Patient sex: F
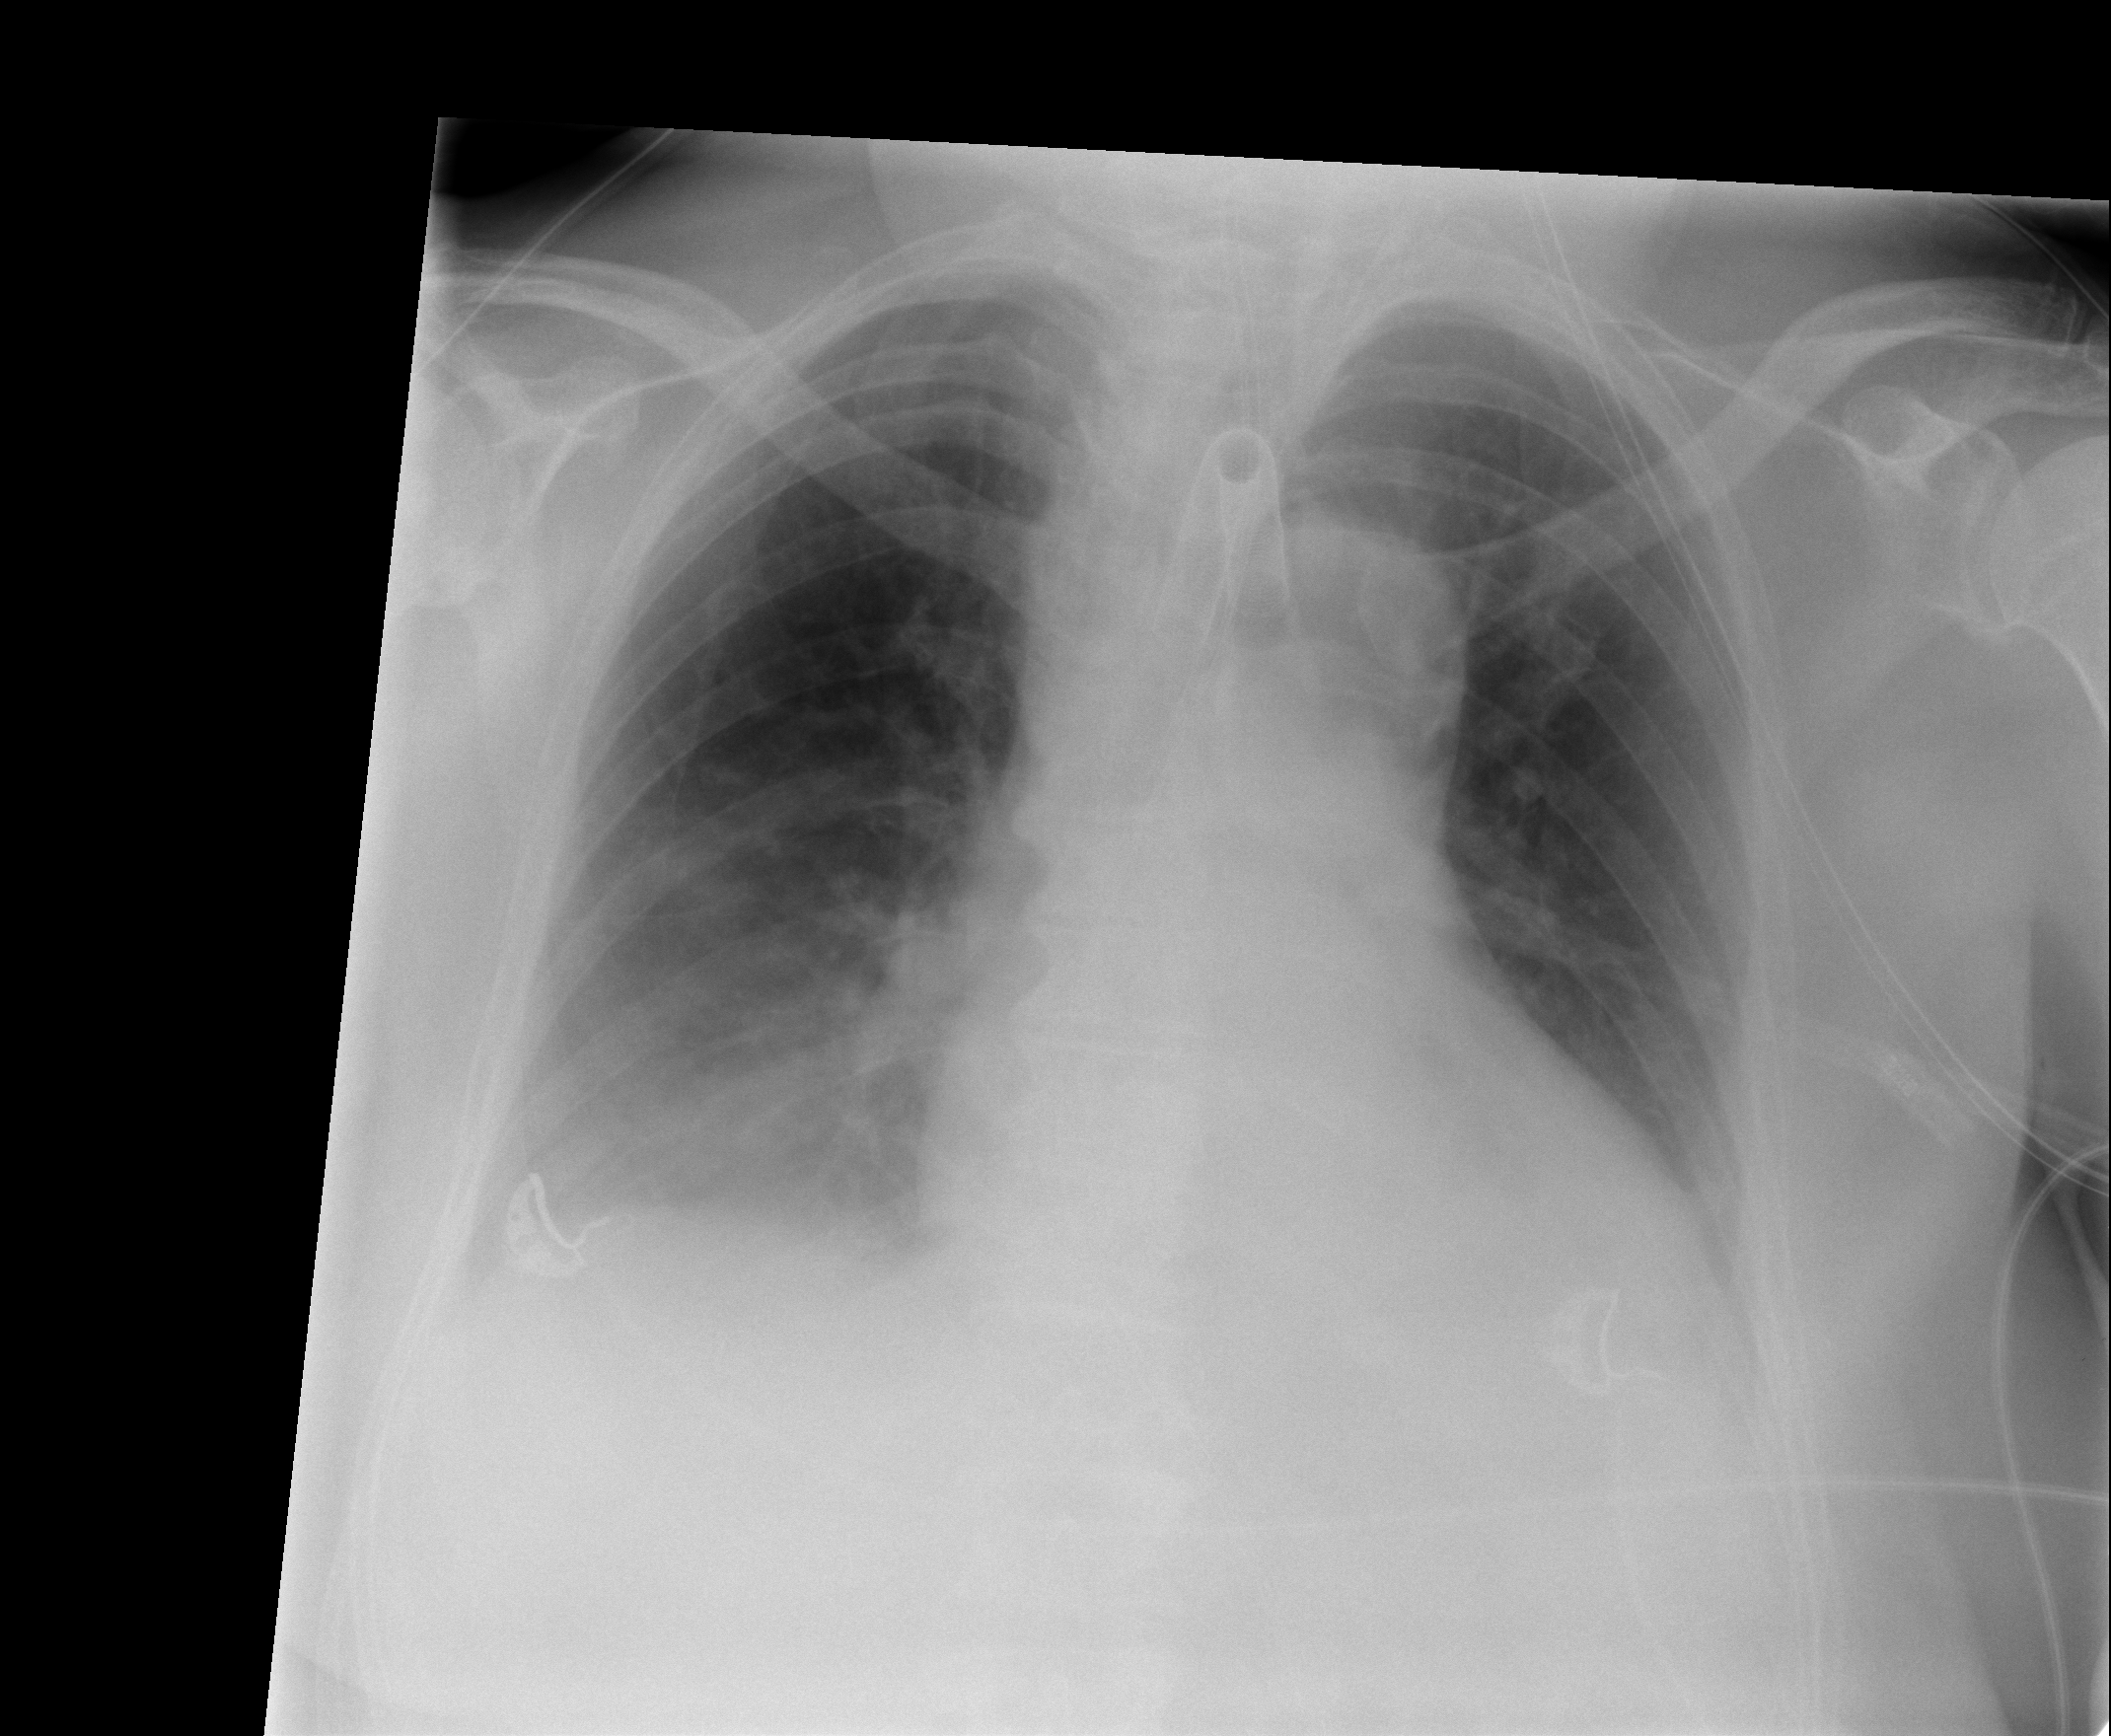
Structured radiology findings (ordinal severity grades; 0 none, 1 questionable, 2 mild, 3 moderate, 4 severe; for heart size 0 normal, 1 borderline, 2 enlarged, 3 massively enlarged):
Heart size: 2
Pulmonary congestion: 0
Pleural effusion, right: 2
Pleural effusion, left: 0
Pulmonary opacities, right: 0
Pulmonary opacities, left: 0
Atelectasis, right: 2
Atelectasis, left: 0